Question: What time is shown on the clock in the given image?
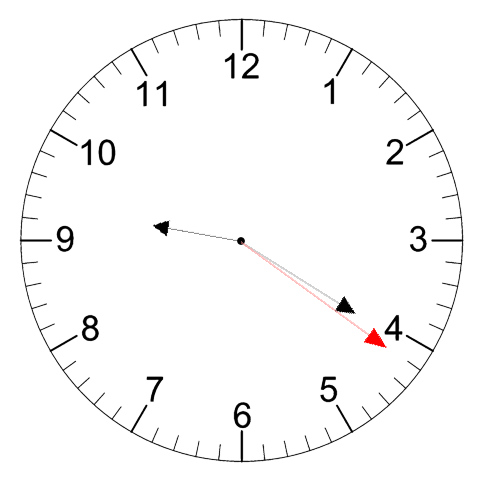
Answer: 09:20:21